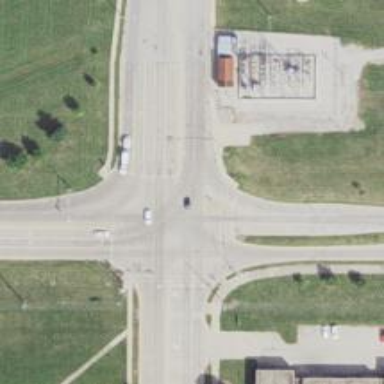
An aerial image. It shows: Marked road crossing.